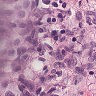
Metastatic tissue present: yes